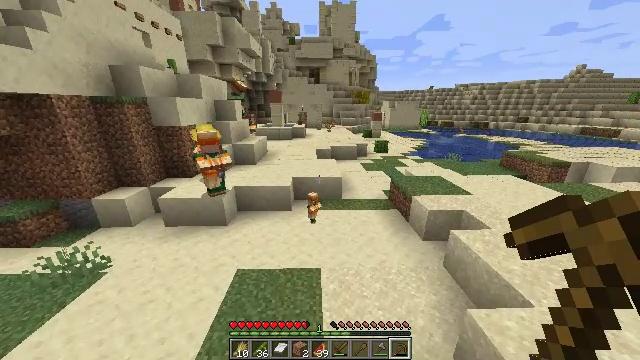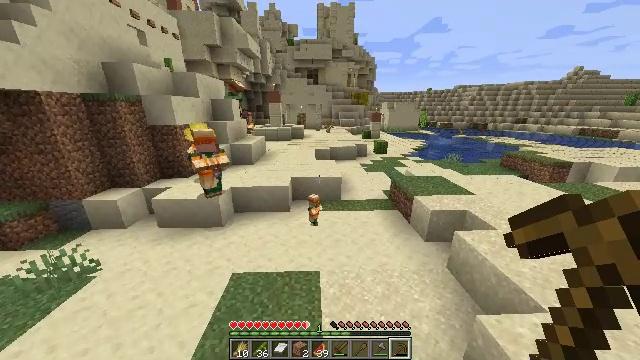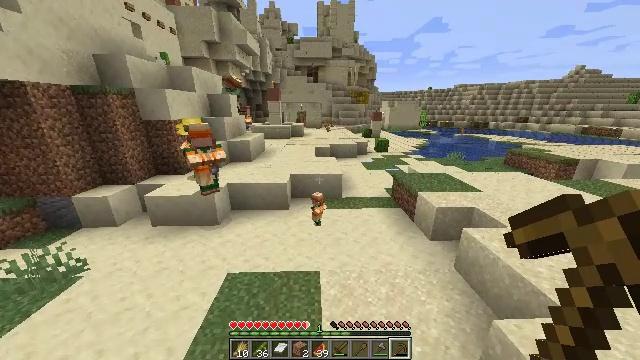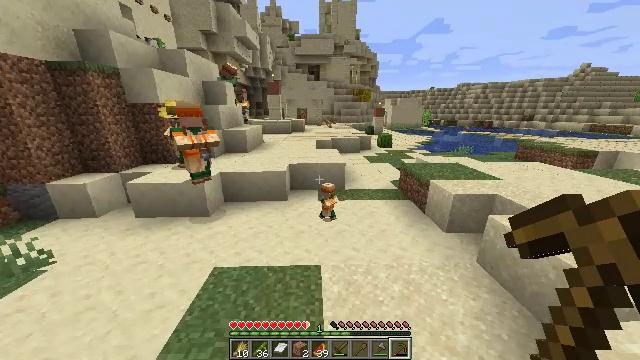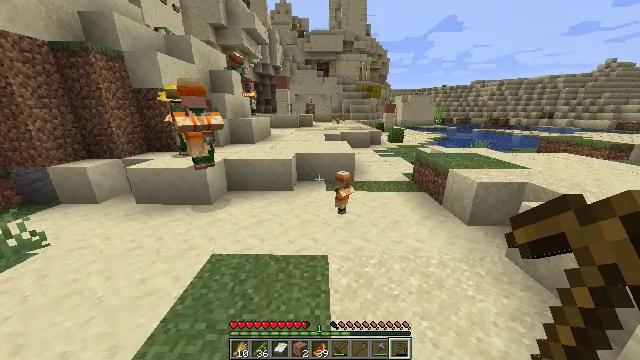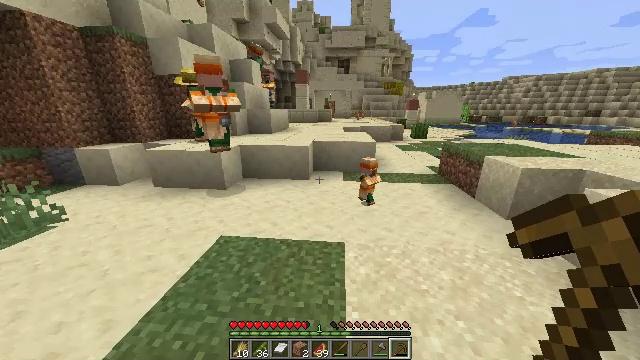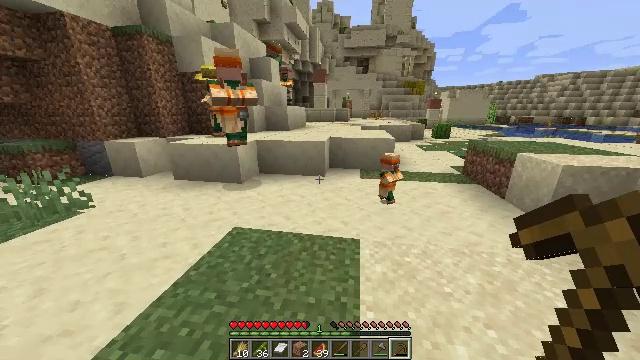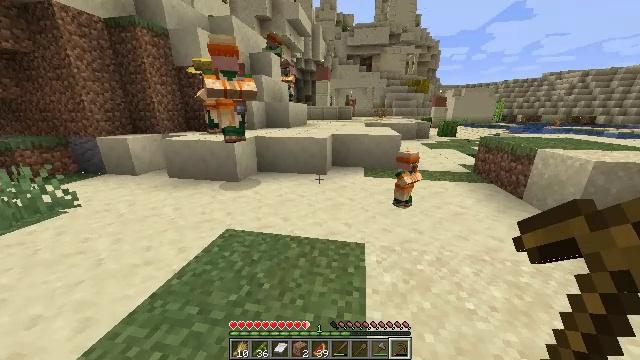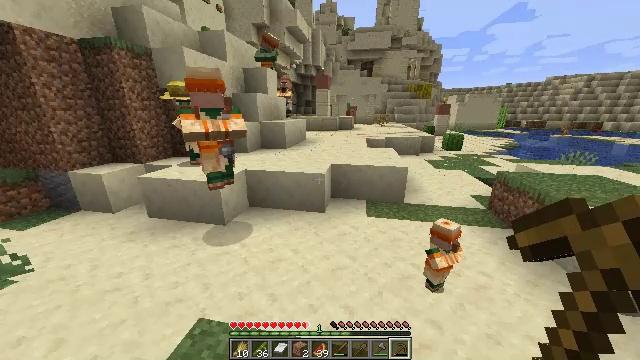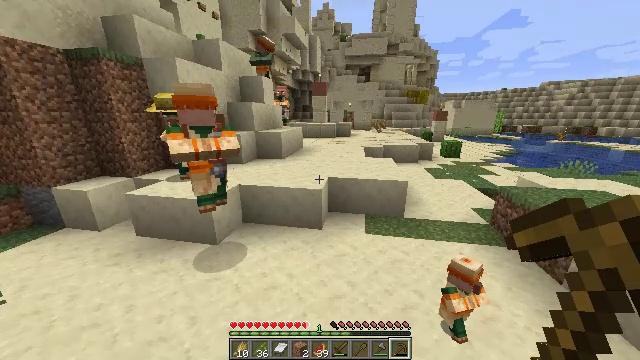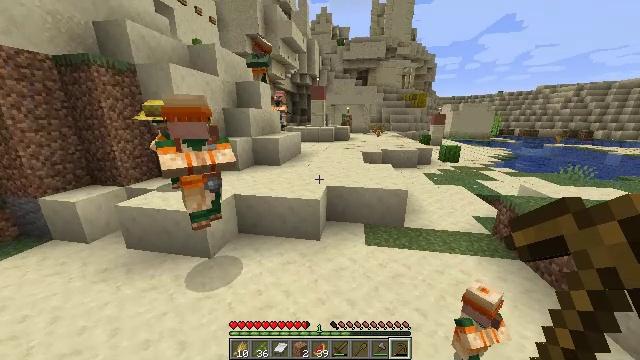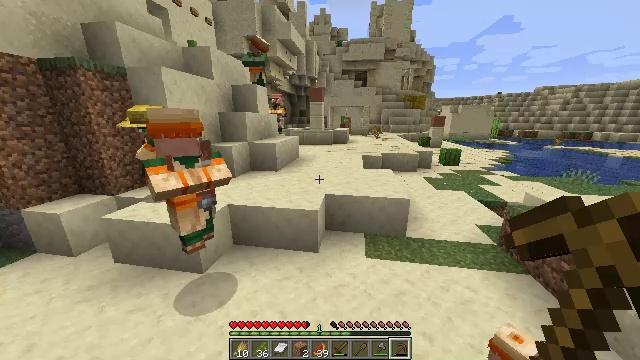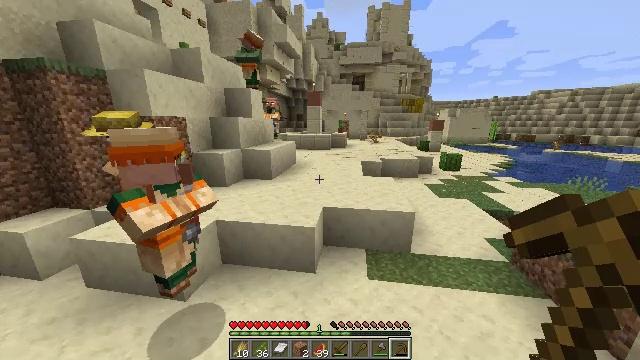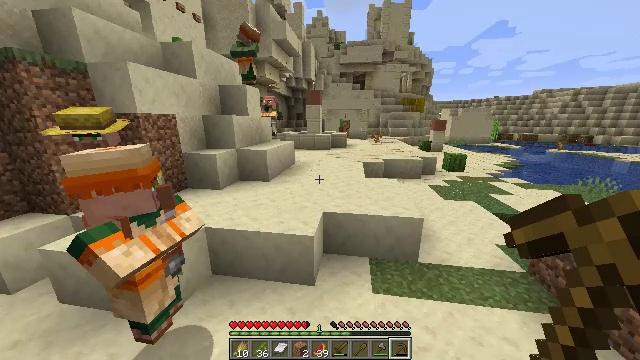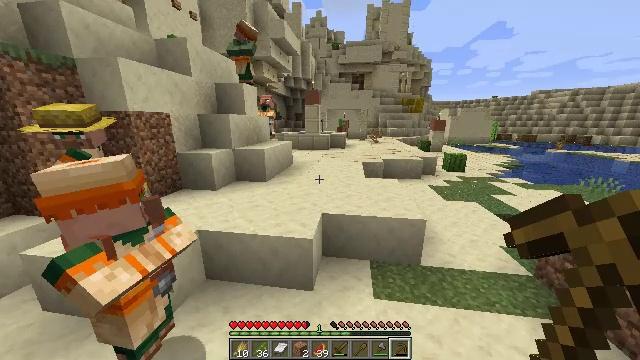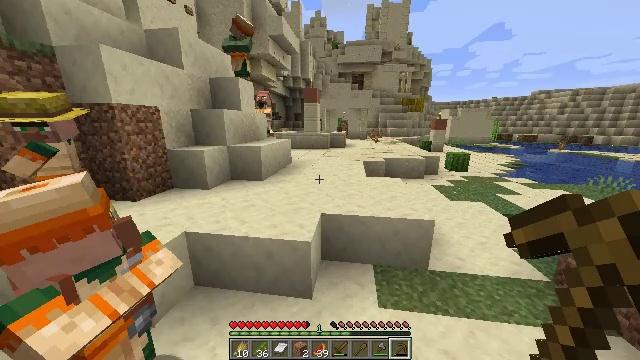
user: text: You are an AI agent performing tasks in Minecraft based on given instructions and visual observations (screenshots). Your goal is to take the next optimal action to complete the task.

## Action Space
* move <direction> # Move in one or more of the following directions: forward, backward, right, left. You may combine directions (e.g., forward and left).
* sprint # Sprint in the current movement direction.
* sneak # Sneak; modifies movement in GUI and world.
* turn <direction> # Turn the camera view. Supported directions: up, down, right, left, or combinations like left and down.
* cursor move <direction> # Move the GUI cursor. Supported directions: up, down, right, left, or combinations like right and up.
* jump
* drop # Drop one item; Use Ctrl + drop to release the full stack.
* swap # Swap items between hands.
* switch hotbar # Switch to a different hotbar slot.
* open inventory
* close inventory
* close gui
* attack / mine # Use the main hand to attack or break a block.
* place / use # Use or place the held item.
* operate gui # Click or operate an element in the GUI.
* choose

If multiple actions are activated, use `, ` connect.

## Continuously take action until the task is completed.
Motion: motion action
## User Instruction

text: Retrieve a smooth sandstone slab by mining.
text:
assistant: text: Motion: move forward, jump
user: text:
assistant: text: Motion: move forward, jump
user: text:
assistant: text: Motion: move forward, jump
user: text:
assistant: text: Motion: move forward, turn left, jump
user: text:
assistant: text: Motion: move forward, sprint, turn left, jump
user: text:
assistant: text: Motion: move forward, sprint, turn left, jump
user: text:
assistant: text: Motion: move forward, sprint, jump
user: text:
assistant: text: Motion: move forward, sprint, jump
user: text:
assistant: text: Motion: move forward, sprint, jump
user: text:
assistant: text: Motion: move forward, jump
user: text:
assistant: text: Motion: move forward, jump
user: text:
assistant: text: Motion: move forward, jump
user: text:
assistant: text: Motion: move forward, jump
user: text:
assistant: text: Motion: move forward, jump
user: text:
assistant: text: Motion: move forward, jump
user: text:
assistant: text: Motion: move forward, turn up, jump
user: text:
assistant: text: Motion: move forward, turn up, jump
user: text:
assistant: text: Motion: move forward, sprint, turn up, jump
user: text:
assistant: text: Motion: move forward, sprint, turn right and up, jump
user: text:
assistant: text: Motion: move forward, sprint, turn right and up, jump
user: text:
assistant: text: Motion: move forward, sprint, turn right and up, jump
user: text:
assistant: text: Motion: move forward, turn up, jump
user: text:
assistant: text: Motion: move forward, jump
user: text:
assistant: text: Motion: move forward, jump
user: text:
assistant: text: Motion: move forward, jump
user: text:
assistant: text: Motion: move forward, sprint, jump
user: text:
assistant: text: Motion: move forward, sprint, jump
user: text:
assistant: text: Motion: move forward, sprint, jump
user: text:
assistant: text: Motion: move forward, sprint, jump
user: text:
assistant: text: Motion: move forward, jump